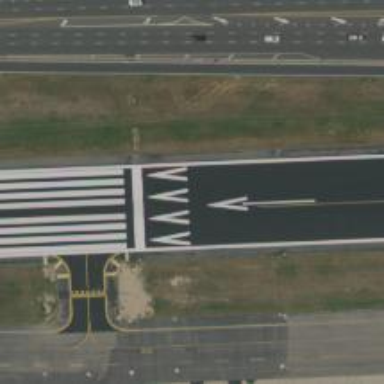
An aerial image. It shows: Runway at airport.